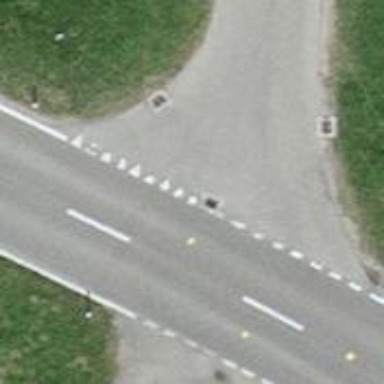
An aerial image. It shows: Unclassified road with asphalt surface.